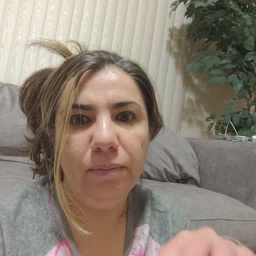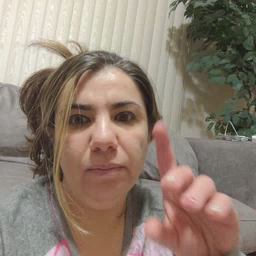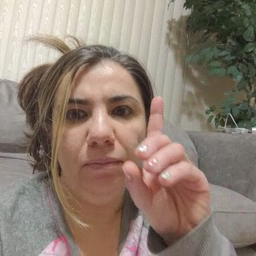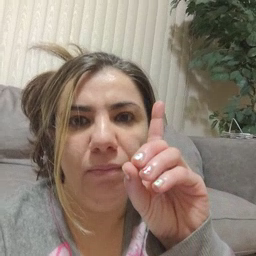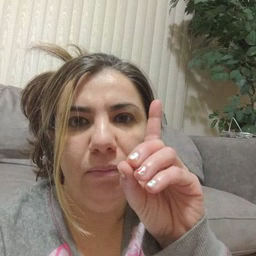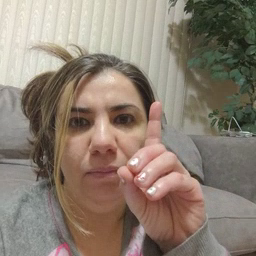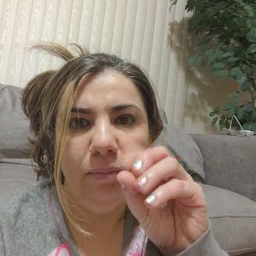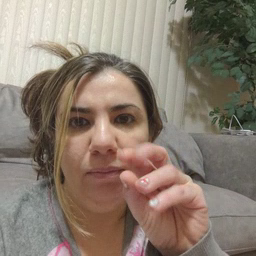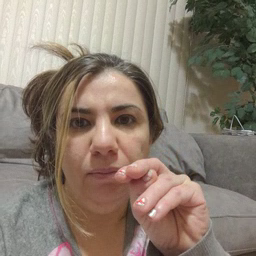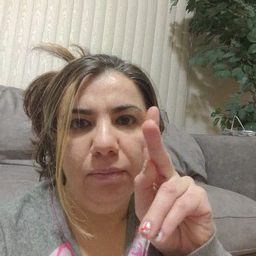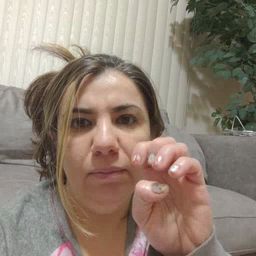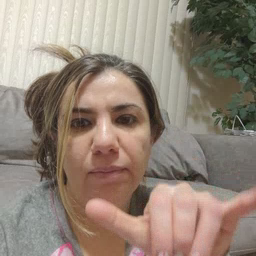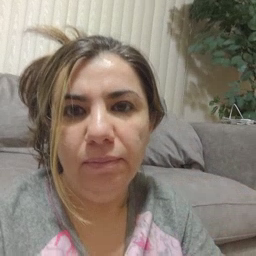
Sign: donkey